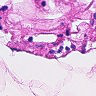
Metastatic tissue present: no